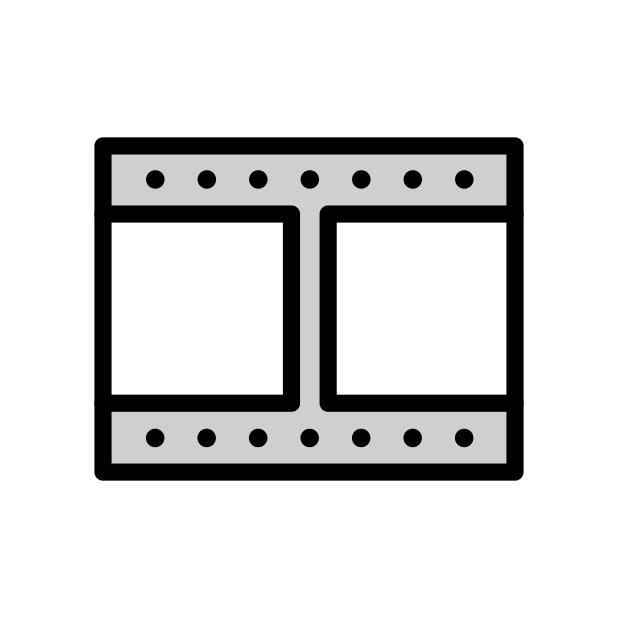
film frames